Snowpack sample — Loveland Pass, Silver Plume, Colorado, USA (12/14/25, 10:50 AM MST)
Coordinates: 39.664, -105.882
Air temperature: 36 °F
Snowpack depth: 67 cm
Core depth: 20 cm
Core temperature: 46.4 °F
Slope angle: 6°, slope face: 326°
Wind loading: low
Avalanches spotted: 0
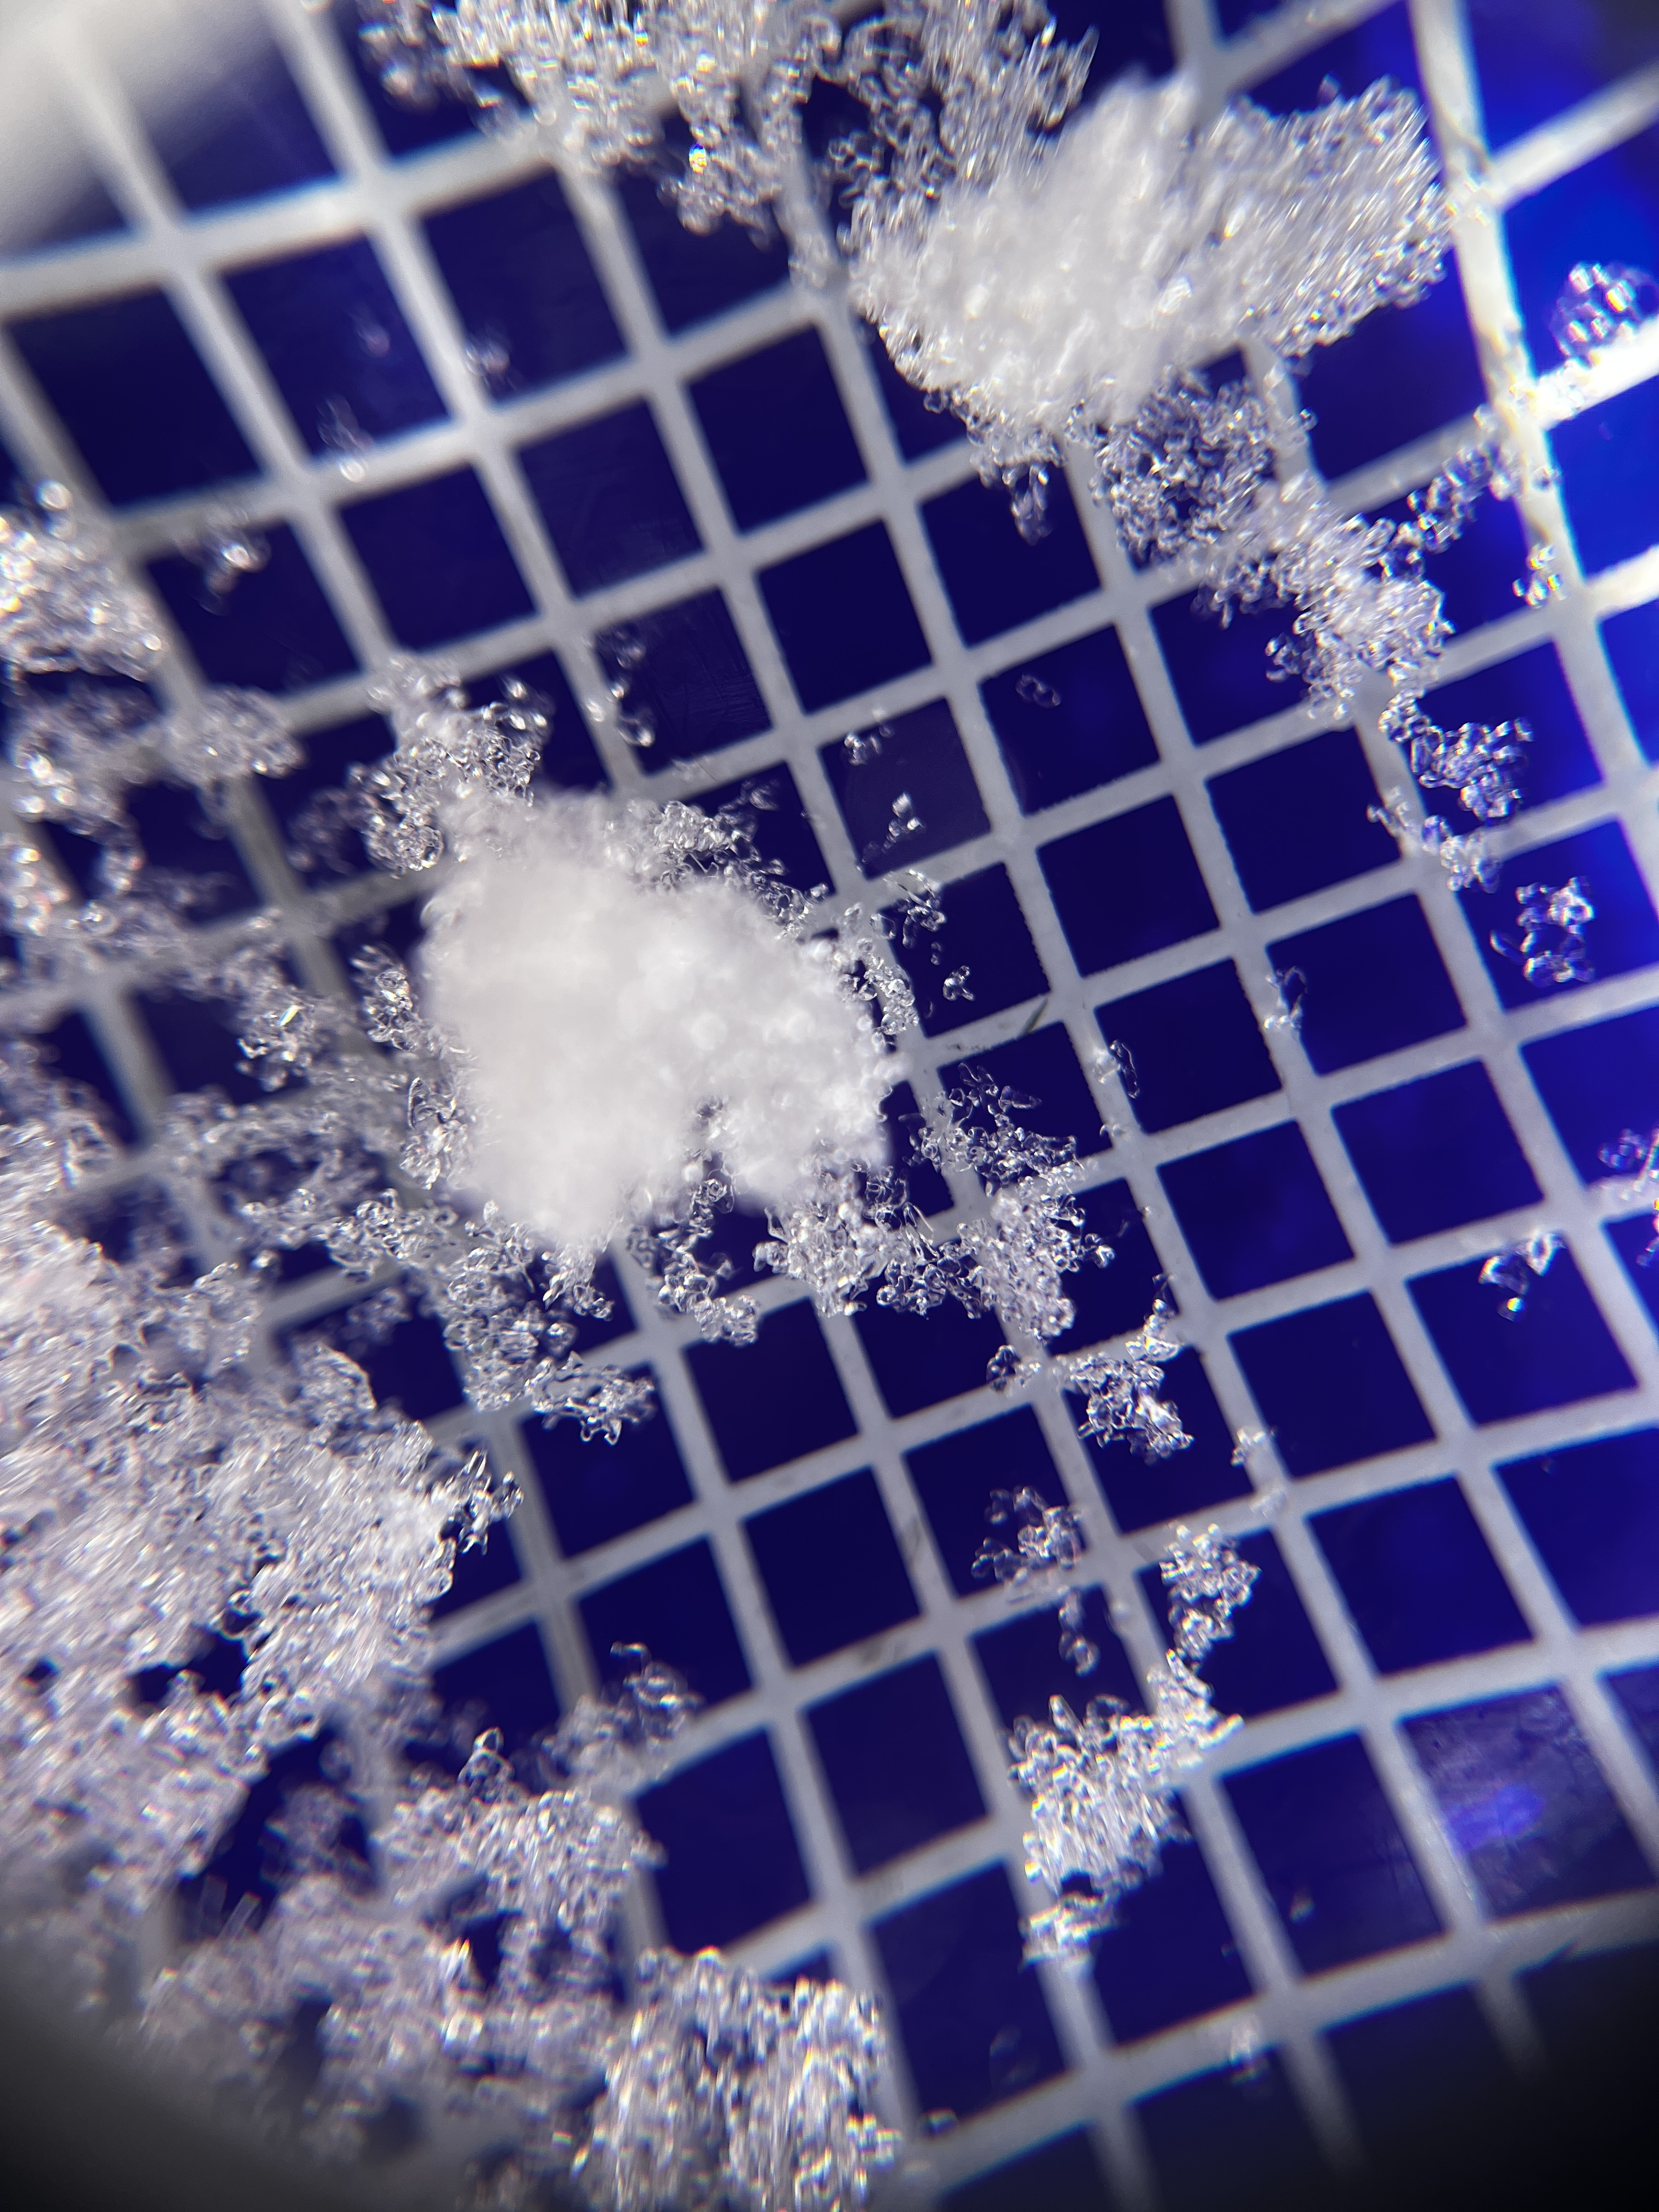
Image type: magnified_profile
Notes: No avalanches spotted, very late start to the season with minimal snowpack